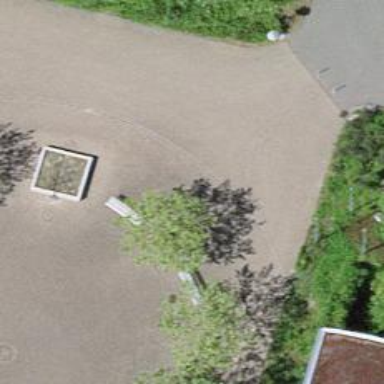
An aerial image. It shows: Bench.